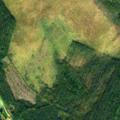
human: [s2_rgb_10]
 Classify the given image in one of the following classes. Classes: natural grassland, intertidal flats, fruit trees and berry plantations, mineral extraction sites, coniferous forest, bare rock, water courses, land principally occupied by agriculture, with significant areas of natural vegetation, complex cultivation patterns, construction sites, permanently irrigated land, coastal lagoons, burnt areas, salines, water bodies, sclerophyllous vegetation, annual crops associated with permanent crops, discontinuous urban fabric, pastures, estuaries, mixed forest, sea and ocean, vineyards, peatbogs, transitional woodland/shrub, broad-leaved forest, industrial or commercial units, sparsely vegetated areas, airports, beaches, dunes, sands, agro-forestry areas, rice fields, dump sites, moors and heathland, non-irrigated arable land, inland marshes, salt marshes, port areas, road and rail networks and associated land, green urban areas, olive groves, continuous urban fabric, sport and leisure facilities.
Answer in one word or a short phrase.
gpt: land principally occupied by agriculture, with significant areas of natural vegetation, coniferous forest, peatbogs